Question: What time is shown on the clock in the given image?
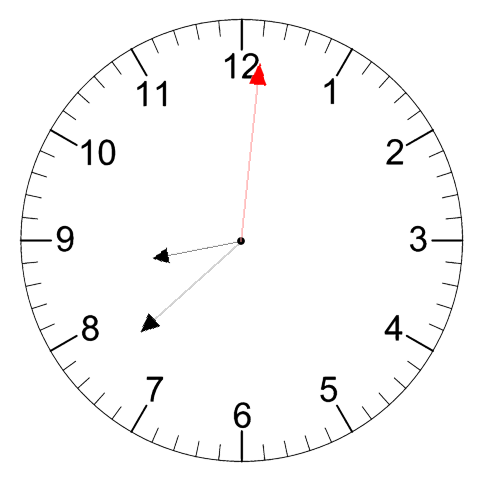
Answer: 08:38:01